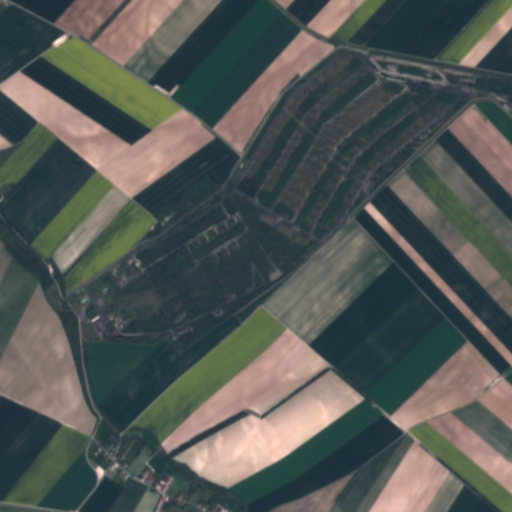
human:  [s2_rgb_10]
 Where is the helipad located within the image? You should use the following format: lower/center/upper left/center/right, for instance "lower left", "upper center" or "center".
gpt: The helipad is located in the center left of the image.
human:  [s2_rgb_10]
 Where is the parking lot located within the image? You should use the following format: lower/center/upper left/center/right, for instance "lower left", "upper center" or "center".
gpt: The parking lot is located in the center left of the image.
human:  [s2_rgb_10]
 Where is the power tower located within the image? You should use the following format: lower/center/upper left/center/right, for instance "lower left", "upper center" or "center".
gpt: The power tower is located in the upper left of the image.
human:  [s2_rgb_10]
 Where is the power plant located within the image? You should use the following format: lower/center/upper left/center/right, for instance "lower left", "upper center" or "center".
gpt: There is no power plant in the image.